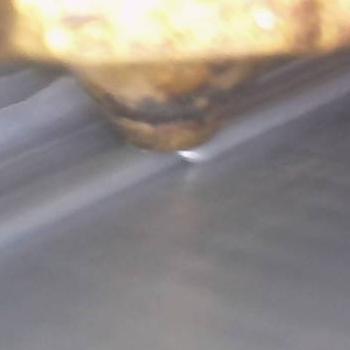
Flow rate: 224%